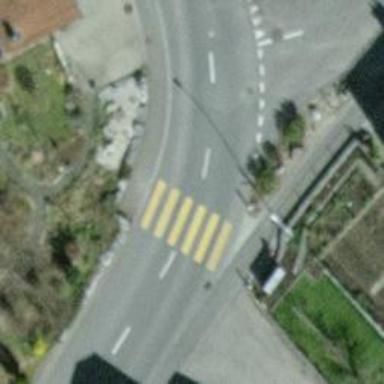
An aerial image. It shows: Marked zebra crossing on the road.